Question: I am new to grails. I have 3 classes as follws
'''
class Cycle
{
int year
int quarter
}
class User
{
String username, password
}
class Role
{
String roleName
}
'''
The User and Role tables are independent and they stores details of all employees and Available roles respectively.
An employee can have many roles in each cycle. so i want a mapping table like

to find what all roles belongs to an employee in a particular cycle.
How do i set proper relation between these classes to solve this scenario so that if i have a cyle and a user , i can find out what all roles the user has in that cycle
also if i have a user i can find which all cycles he involved an his roles in each of these cycles
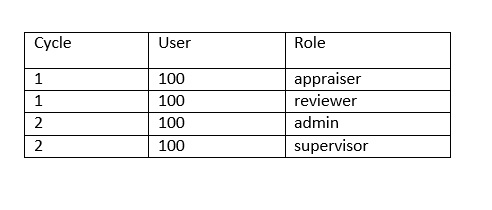
Answer: Following the comment.
You should create a table between User and Cycle
'''
class UserCycle
{
User user
Cycle cycle
static hasMany = [roles: Role]
}
'''
Role class should look like this:
'''
class Role
{
String roleName
UserCycle userCycle
}
'''
and in code You can refer to that like:
'''
UserCycle uc = ...
def roles = uc.roles.list(params) //list of roles
def cycle = uc.cycle
def user = uc.user
'''
to add
'''
uc.addToRoles(/*Your role*/)
'''
to remove
'''
uc.removeFromRoles(/*Your role*/)
'''